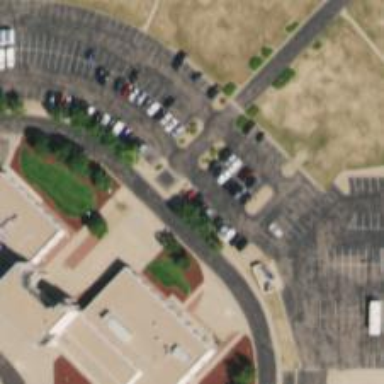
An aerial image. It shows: Parking space.